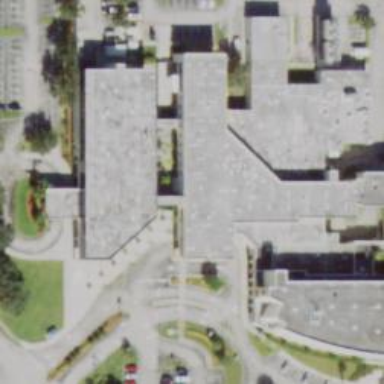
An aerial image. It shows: Entrance designated for emergency wards.